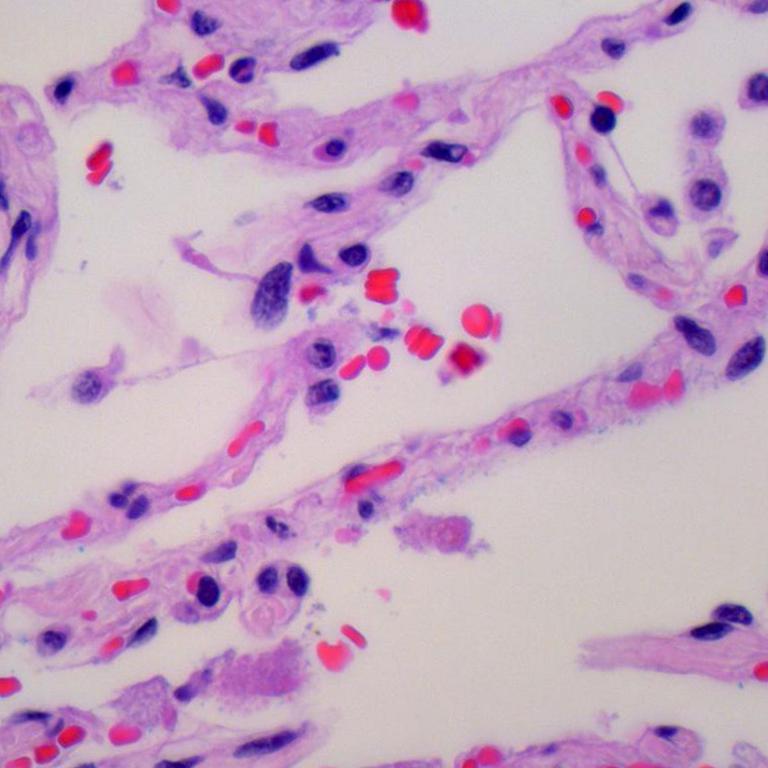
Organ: lung
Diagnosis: benign